Interaction volume radius: 5 \u00c5
Interaction volume height: 15 \u00c5
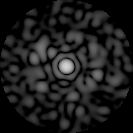
Disorder parameter: 0.806